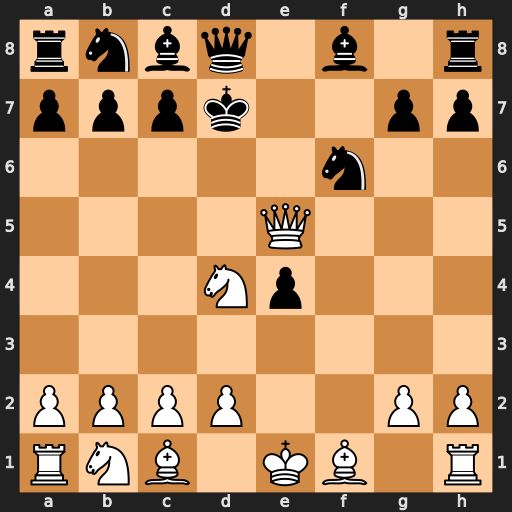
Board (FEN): rnbq1b1r/pppk2pp/5n2/4Q3/3Np3/8/PPPP2PP/RNB1KB1R
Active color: w
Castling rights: KQ
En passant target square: -
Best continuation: Qe6#